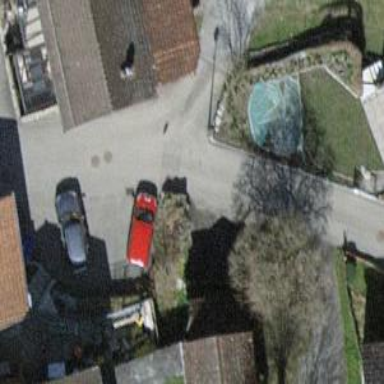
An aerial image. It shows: Smooth asphalt road in residential area.